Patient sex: F
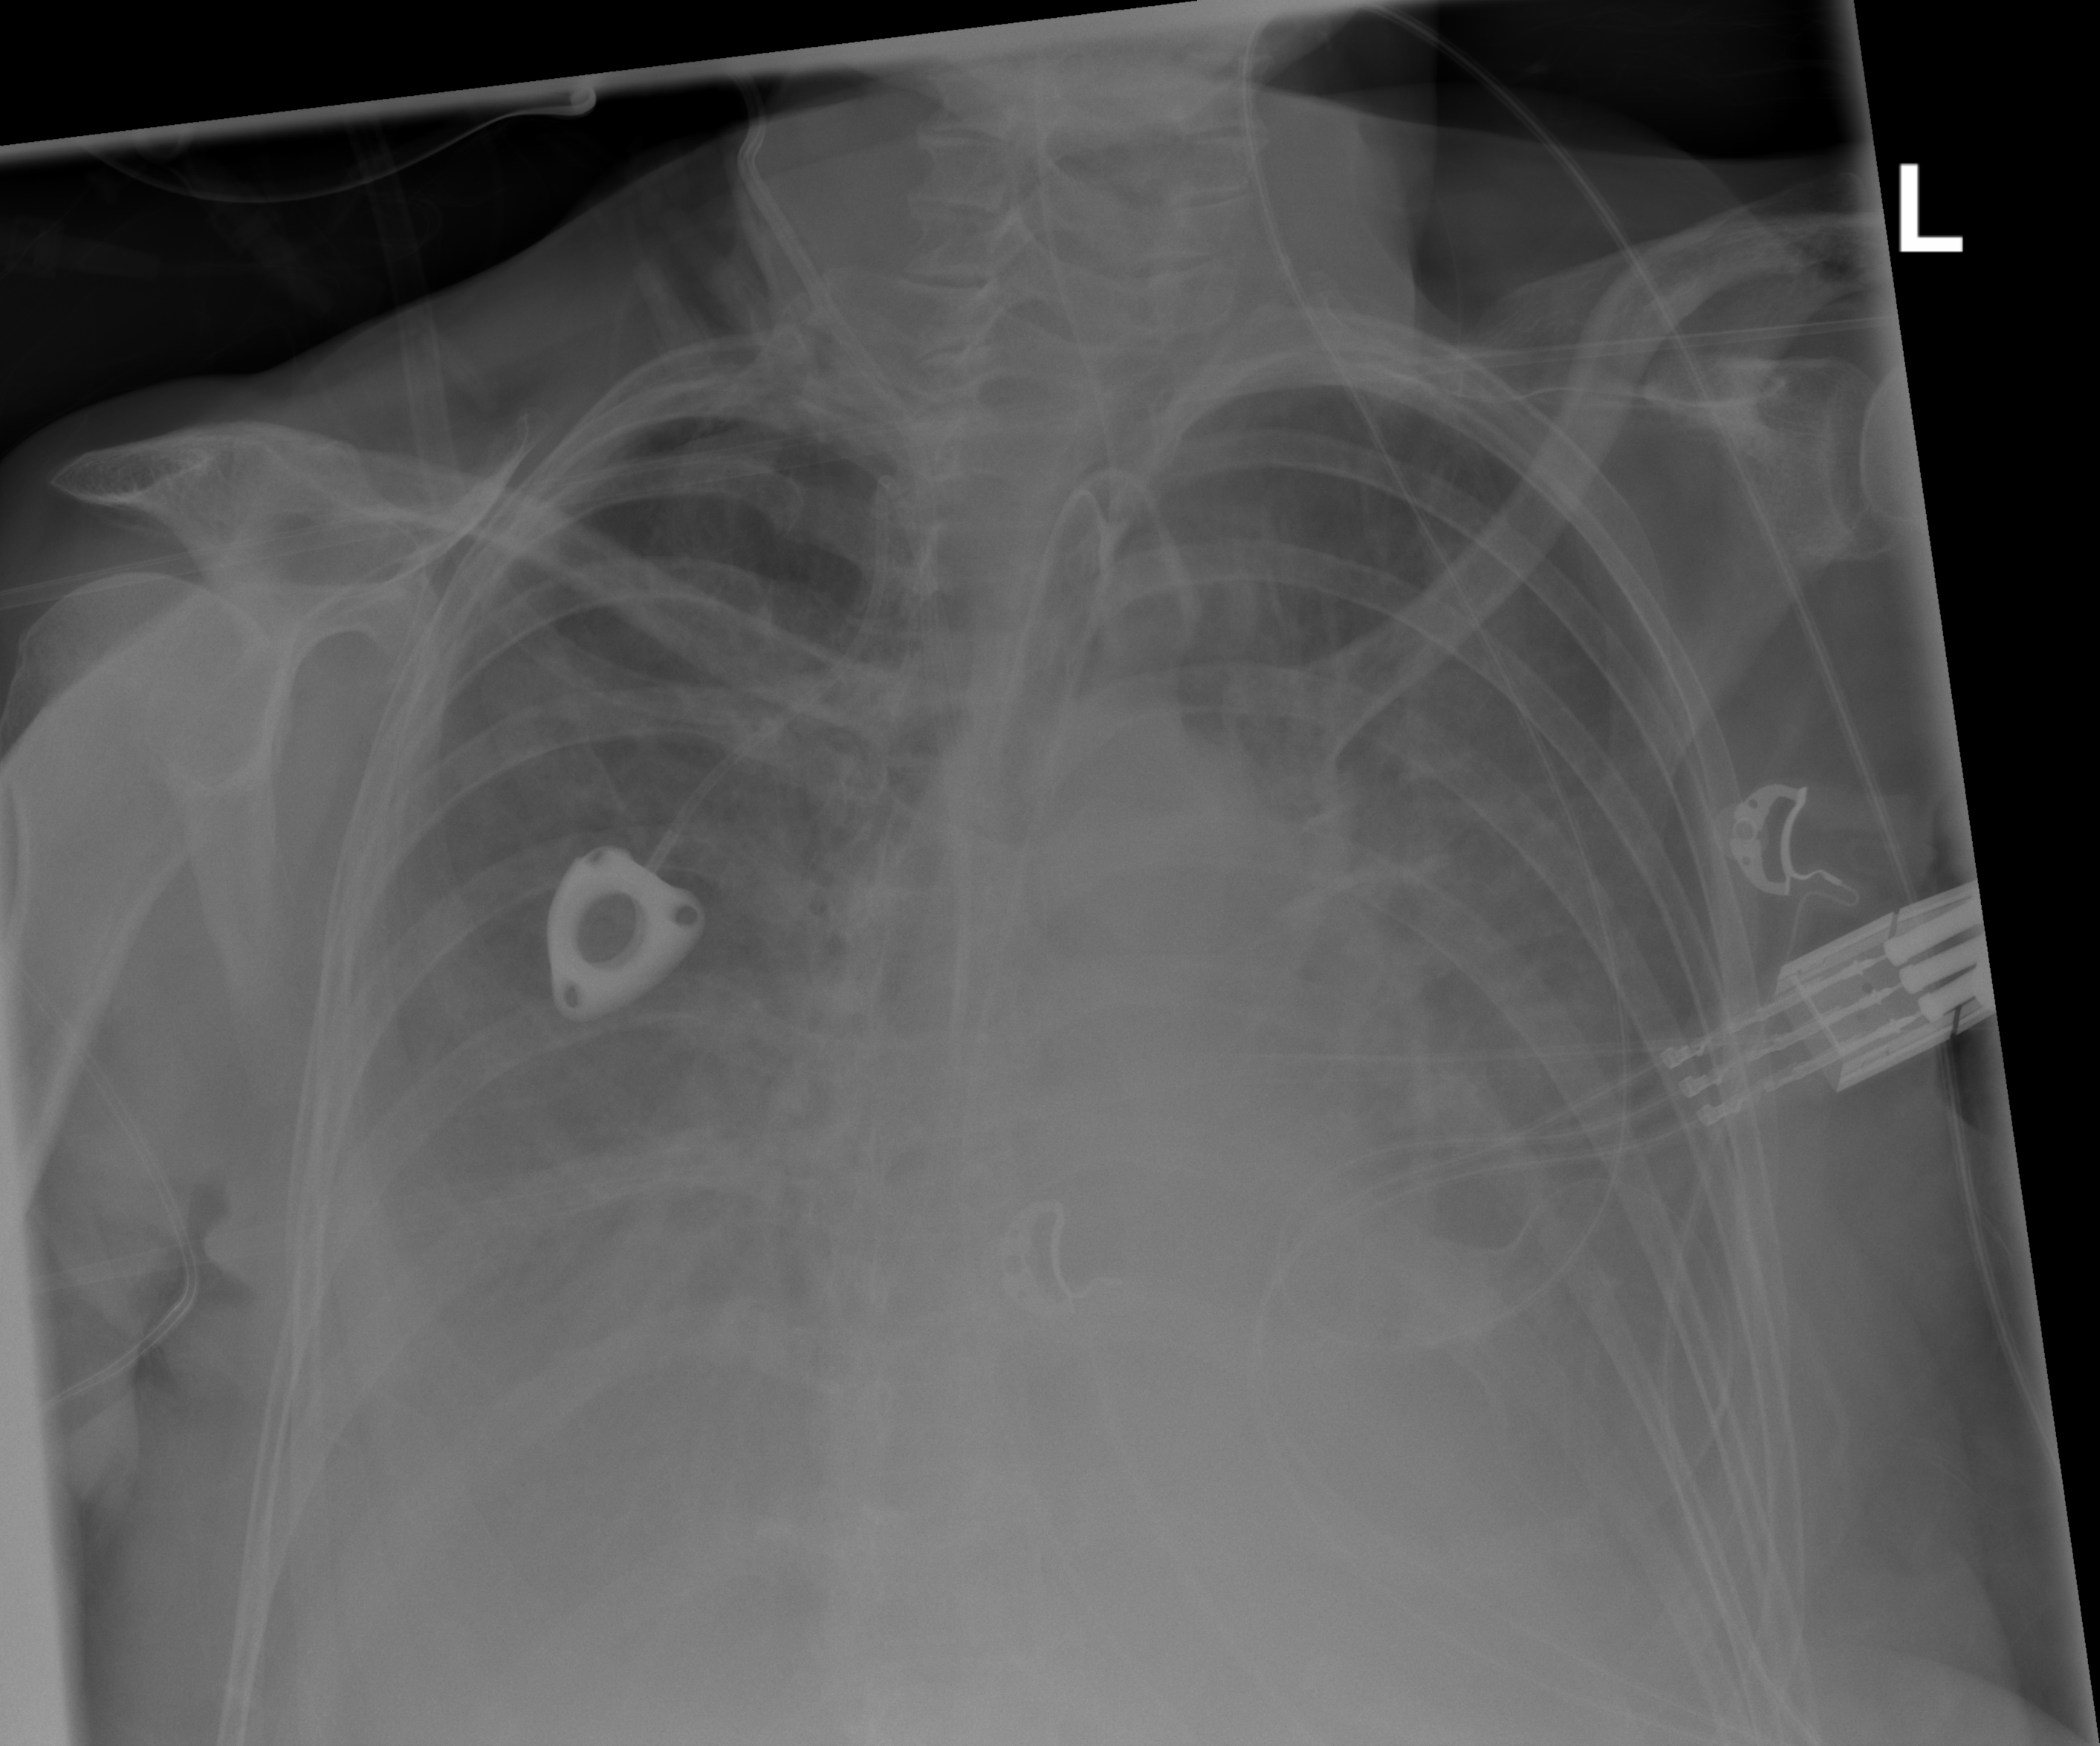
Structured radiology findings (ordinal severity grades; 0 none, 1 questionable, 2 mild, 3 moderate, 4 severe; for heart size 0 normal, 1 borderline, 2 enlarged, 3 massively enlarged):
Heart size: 2
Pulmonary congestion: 2
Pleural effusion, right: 3
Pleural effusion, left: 3
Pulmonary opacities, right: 0
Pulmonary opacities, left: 0
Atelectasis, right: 3
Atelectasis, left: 3